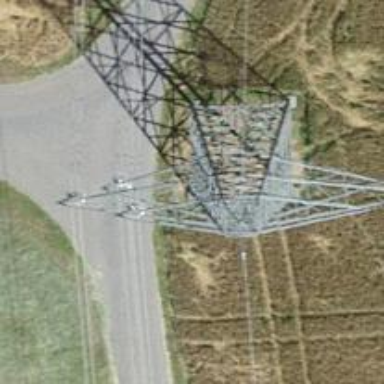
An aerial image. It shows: Power tower.